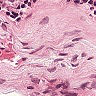
Metastatic tissue present: no